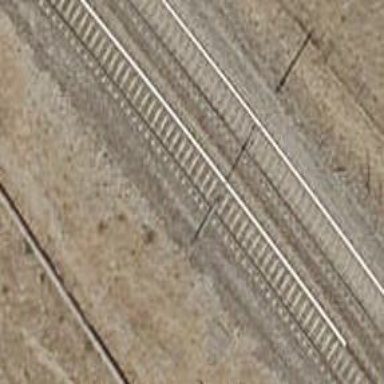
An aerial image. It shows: Railway with electrified contact lines.